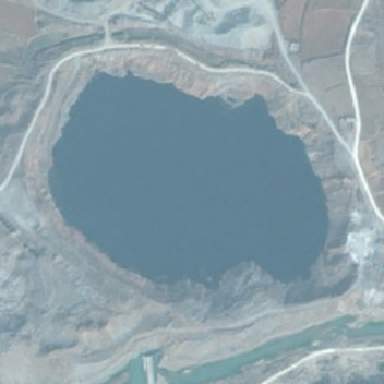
The veranda is surrounded by a circular pond .